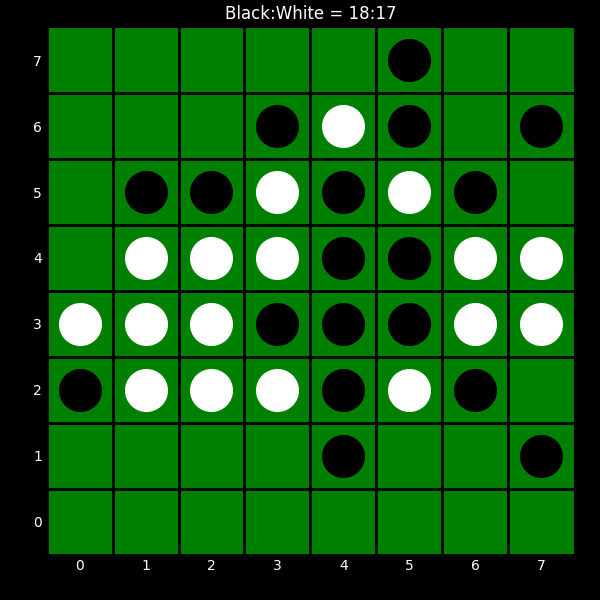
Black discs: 18
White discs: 17